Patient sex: F
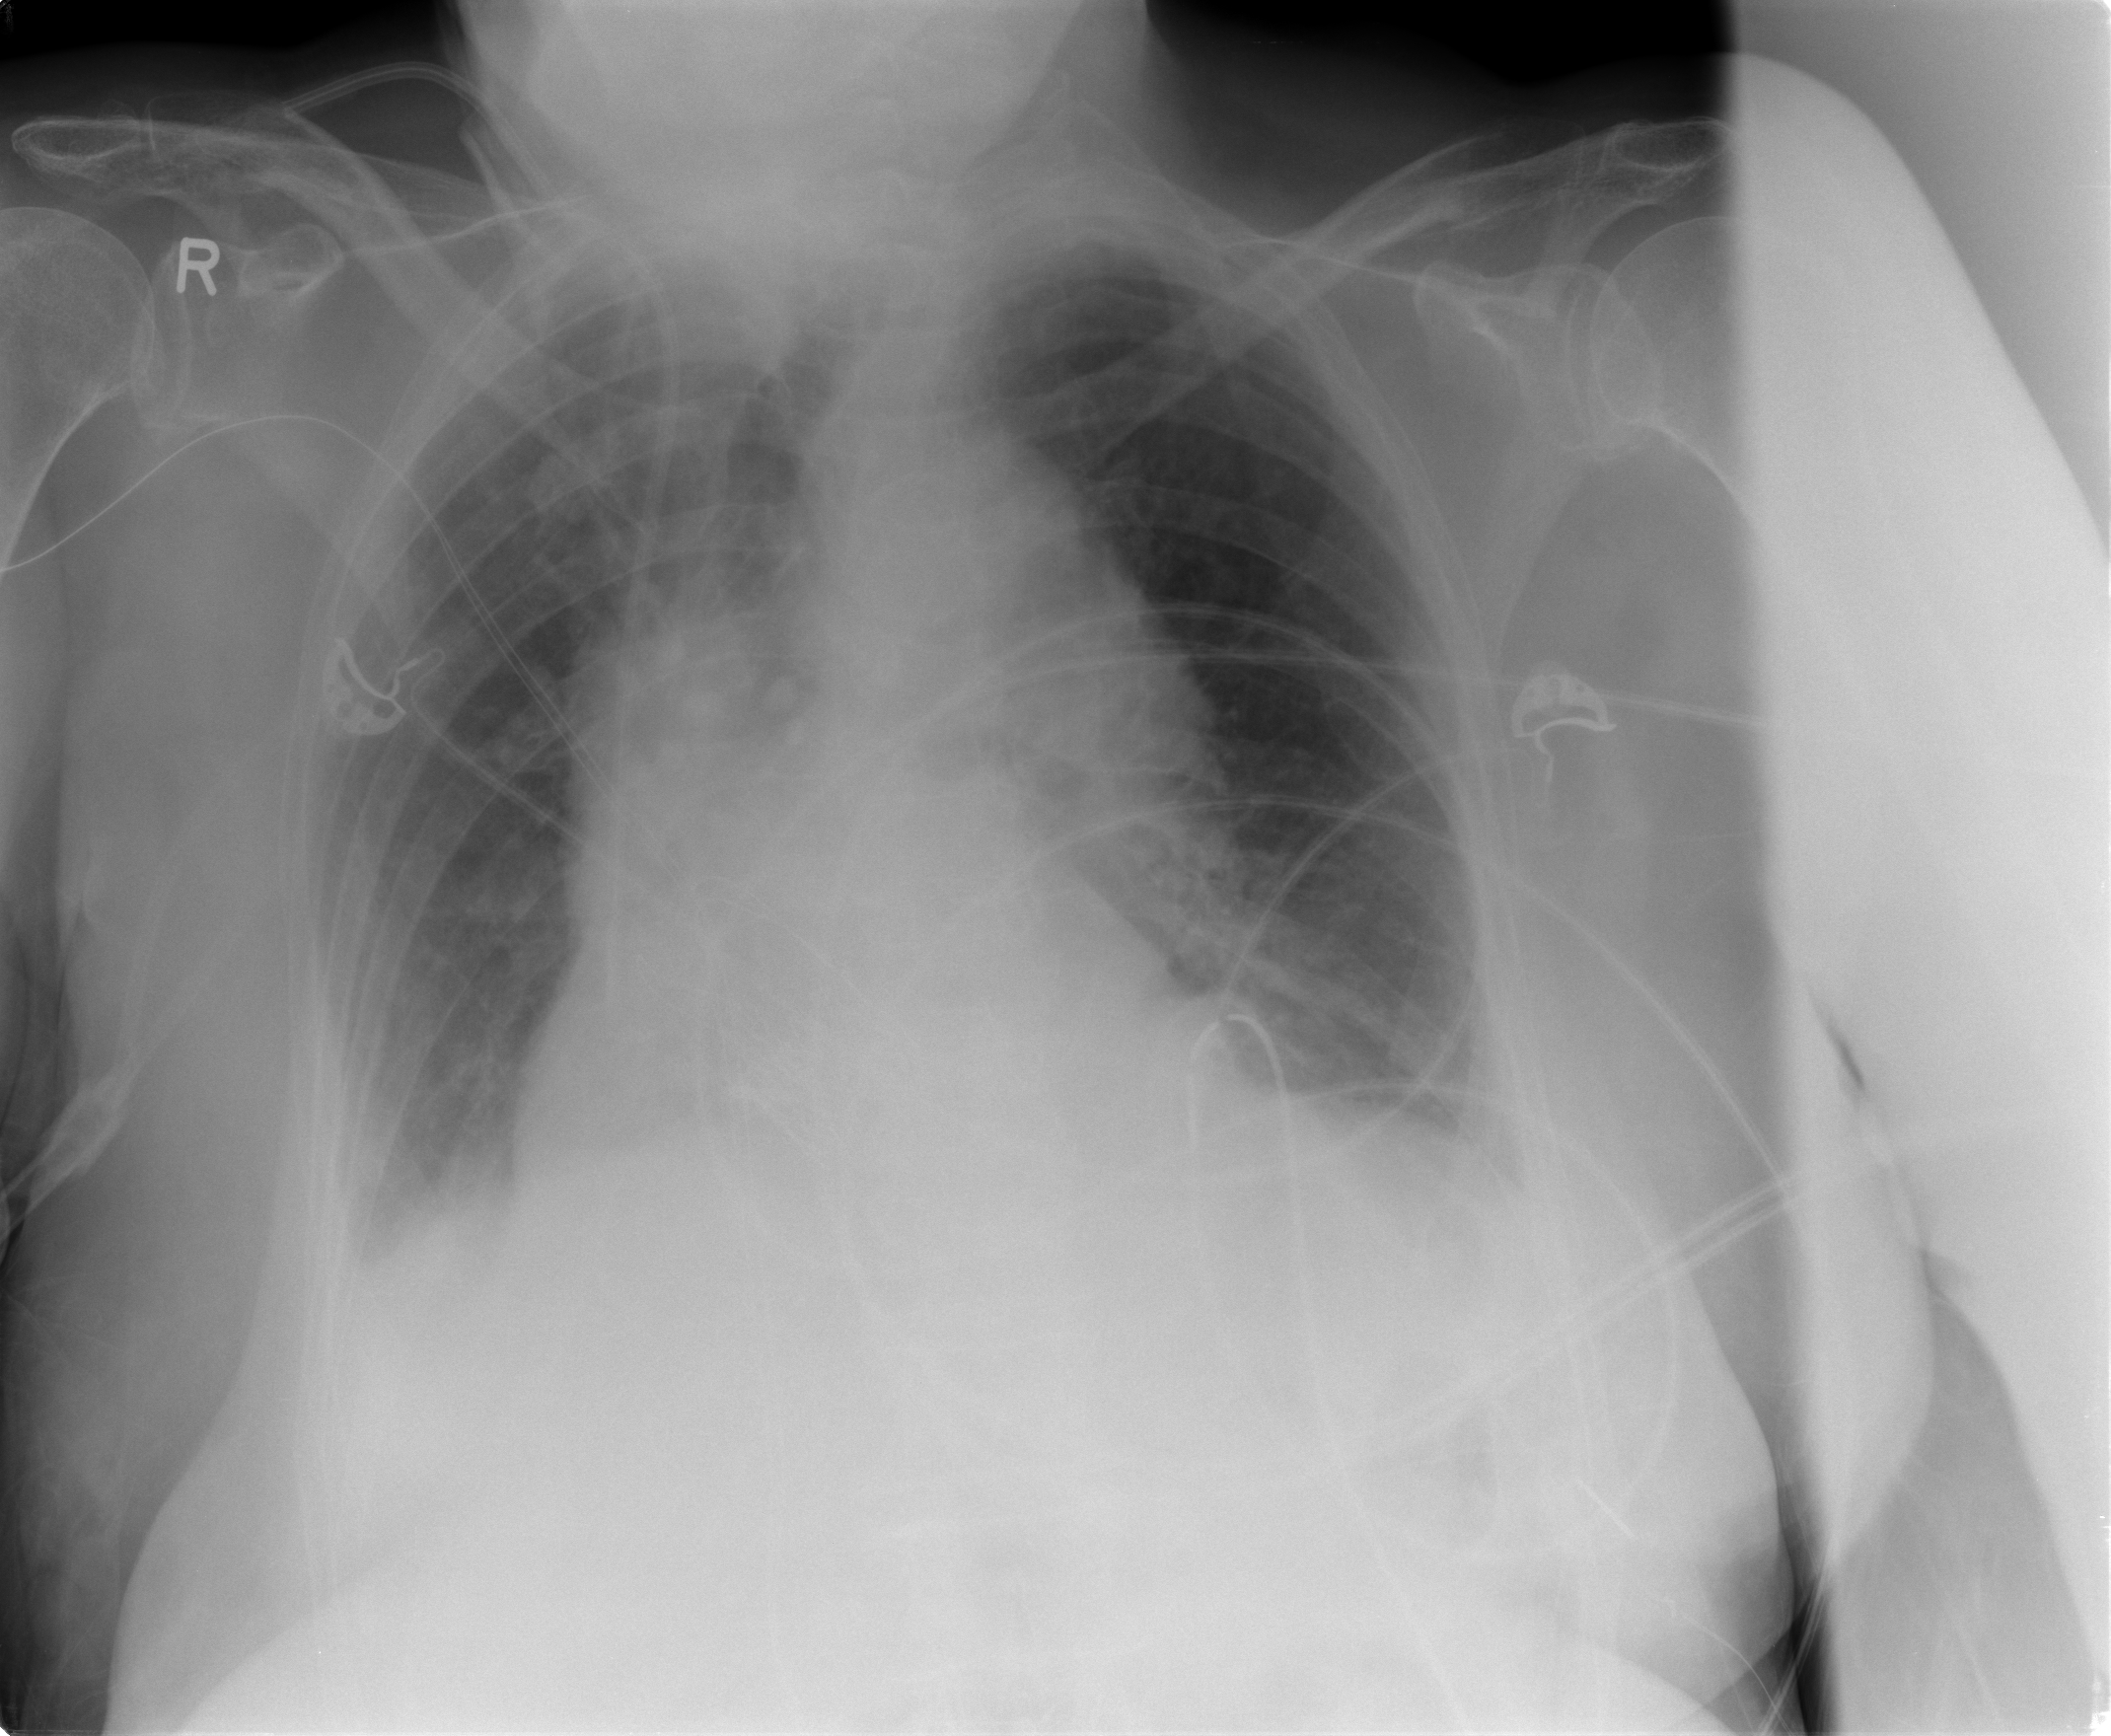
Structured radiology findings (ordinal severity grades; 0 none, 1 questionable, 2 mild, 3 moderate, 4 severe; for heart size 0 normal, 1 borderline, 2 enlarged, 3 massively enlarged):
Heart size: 0
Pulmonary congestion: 0
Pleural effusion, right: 1
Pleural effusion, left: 0
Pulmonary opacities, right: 0
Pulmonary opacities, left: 0
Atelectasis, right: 0
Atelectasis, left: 0